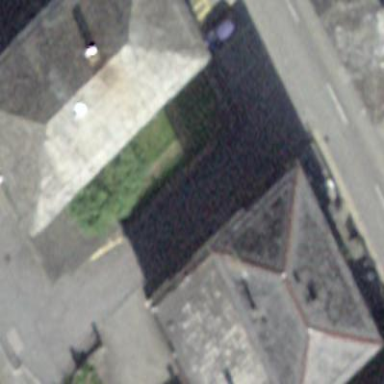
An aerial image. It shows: Building with hipped roof.